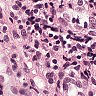
Metastatic tissue present: no